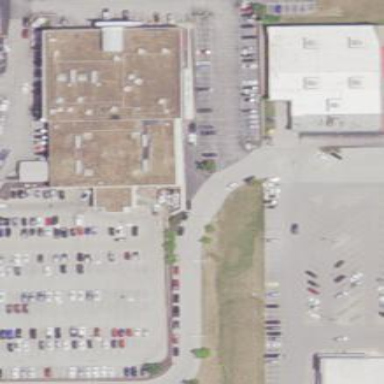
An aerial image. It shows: Building that houses car shop.